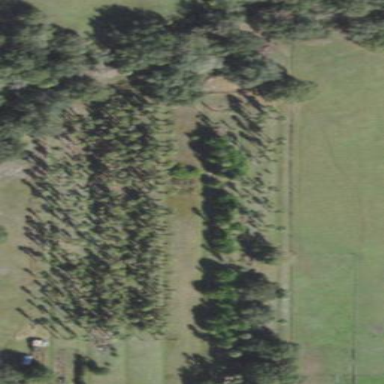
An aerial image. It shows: Plant nursery with trees.